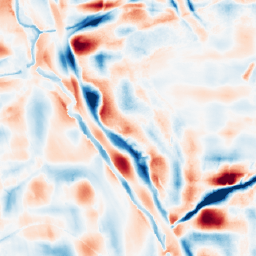
Category: wavelet
Decomposition family: wavelet_dwt
Decomposition parameters: wavelet: coif2
level: 5
Upsampling method: area
Upsampling parameters: scale: 2
Upsampling scale: 2